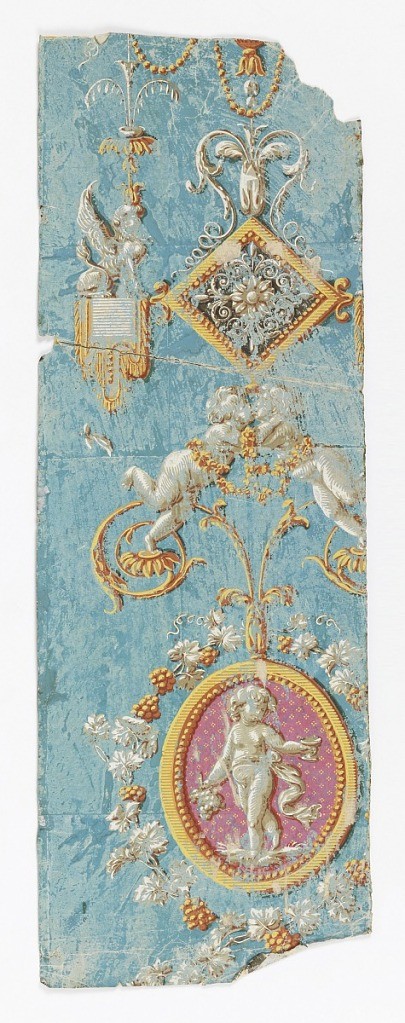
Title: Sidewall - fragment
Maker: Huet
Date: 1800–1825
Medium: Block printed on paper
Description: Arabesque design, putti in gold medallion with pink background, sphinx perched on a lambrequin. Printed in shades of gray, pink and ocher on blue ground.